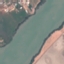
Land use / land cover: River